Field crop: maize
Growth stage: 2
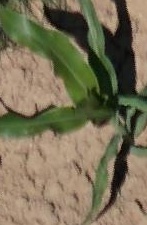
Species: maize